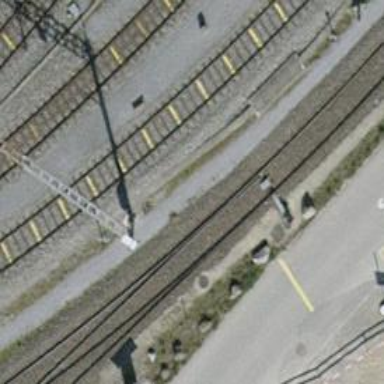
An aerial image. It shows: Railway switch.